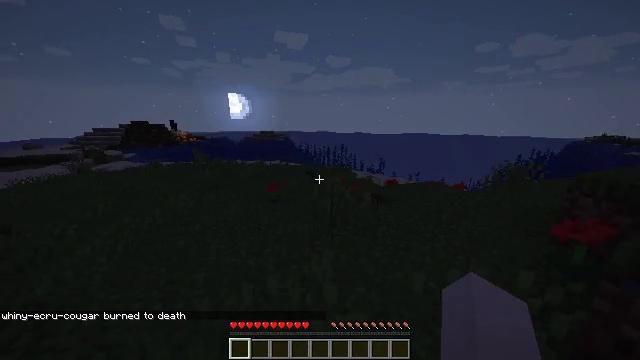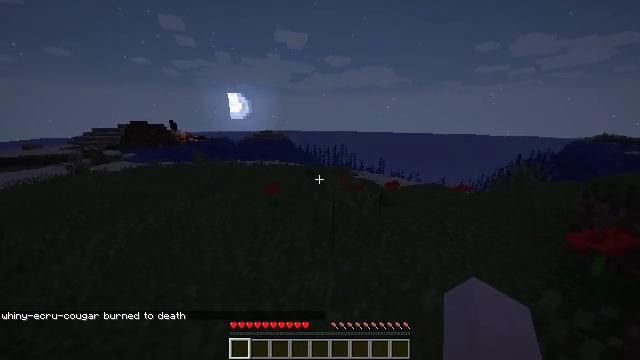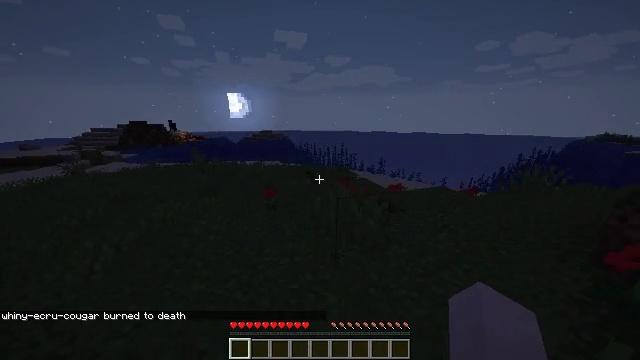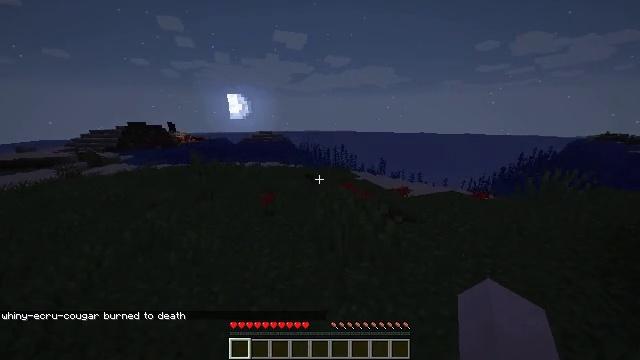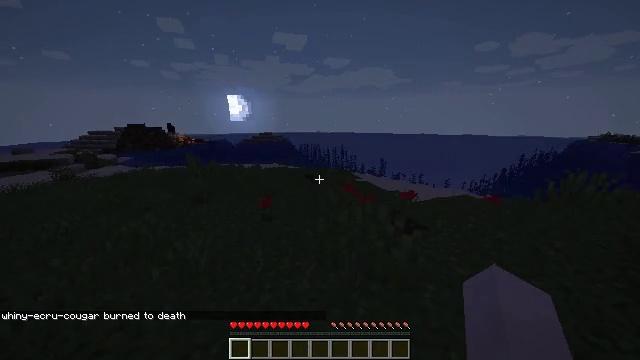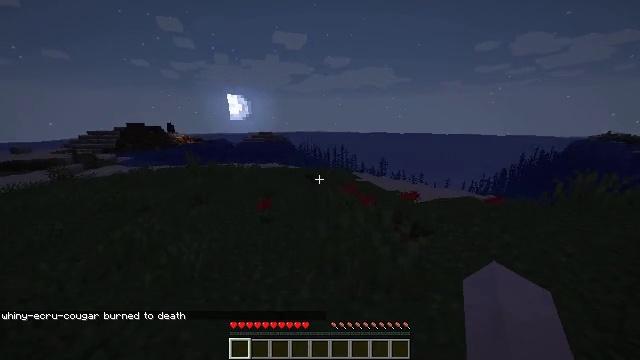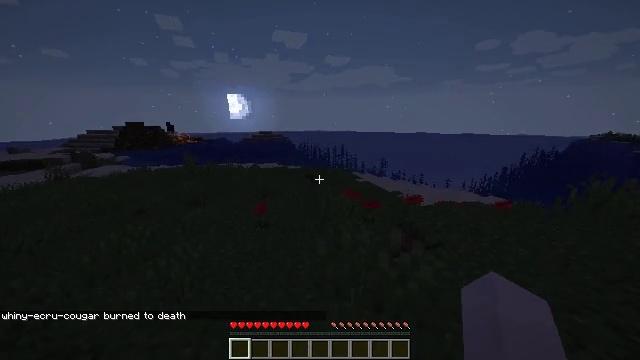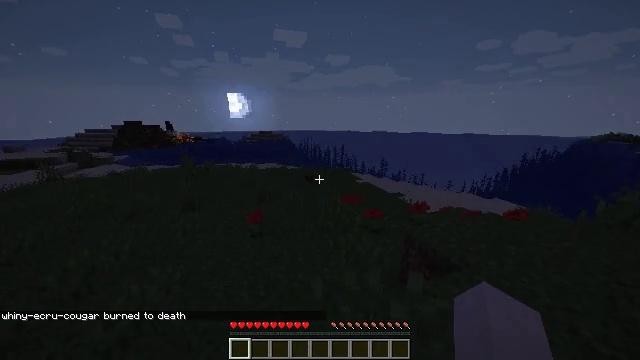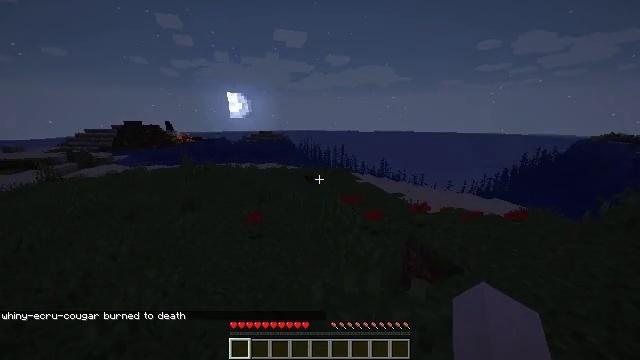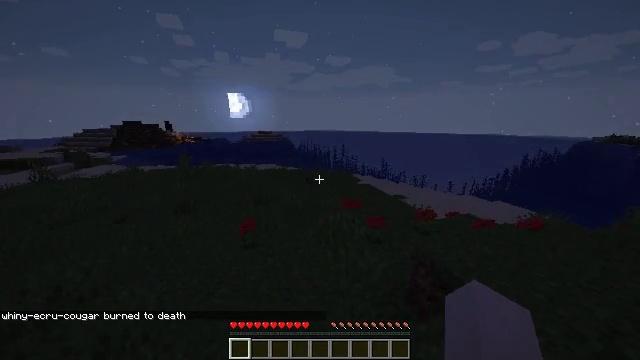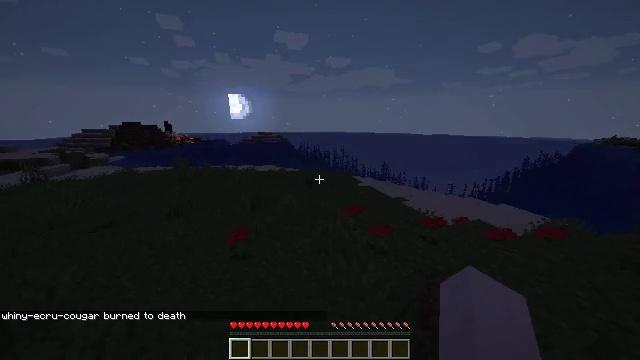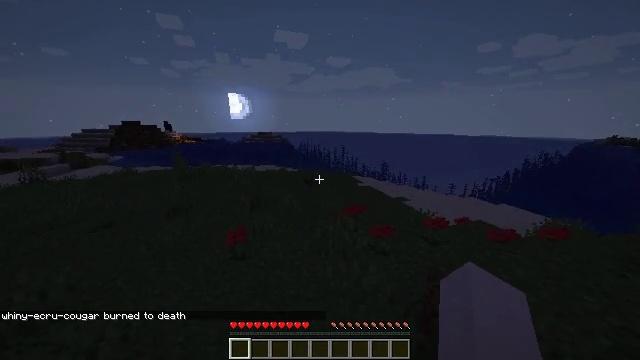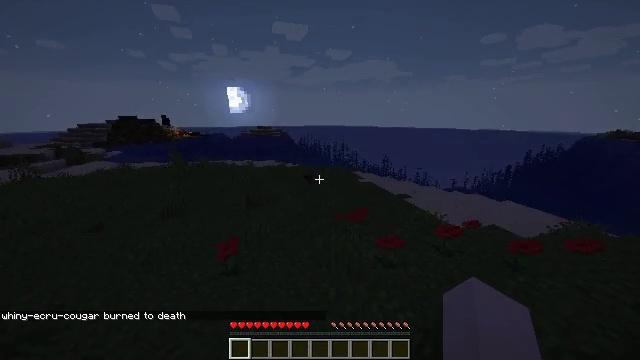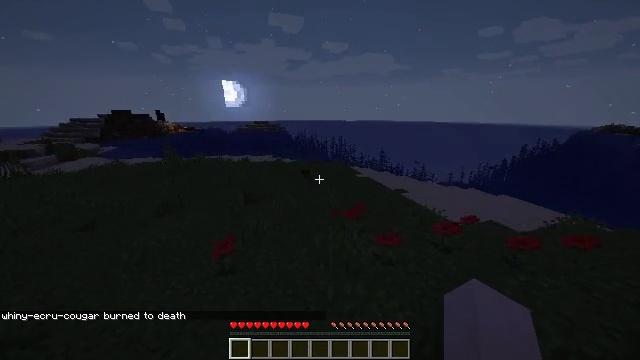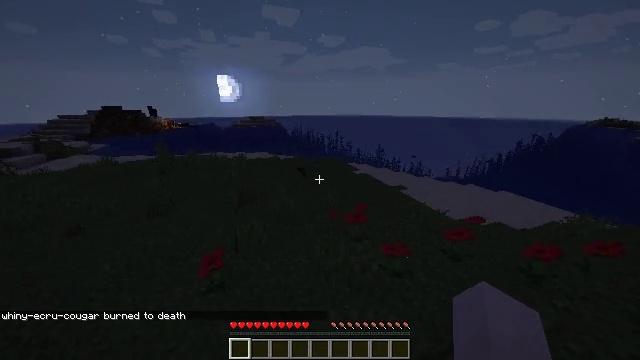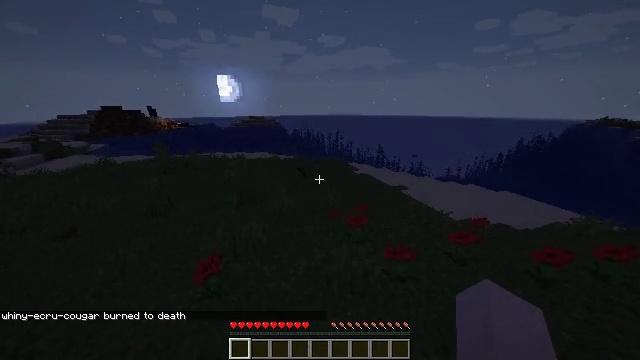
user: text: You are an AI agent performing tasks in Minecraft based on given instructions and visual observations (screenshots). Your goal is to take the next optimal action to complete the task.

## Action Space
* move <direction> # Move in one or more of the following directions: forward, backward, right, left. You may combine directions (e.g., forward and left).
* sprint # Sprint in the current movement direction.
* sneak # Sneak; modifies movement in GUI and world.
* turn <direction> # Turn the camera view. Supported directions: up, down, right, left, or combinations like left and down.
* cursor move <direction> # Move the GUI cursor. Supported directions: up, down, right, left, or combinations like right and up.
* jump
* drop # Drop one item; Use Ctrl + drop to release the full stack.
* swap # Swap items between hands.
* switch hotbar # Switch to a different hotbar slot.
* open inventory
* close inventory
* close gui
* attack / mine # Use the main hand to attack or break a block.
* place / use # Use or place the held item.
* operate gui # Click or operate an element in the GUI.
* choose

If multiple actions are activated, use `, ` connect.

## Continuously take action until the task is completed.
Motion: motion action
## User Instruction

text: Gather the chest from its place.
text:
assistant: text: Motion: move forward, sprint
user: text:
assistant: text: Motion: move forward, sprint
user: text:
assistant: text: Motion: move forward, sprint
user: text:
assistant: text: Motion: move forward, sprint
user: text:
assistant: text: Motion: move forward, sprint
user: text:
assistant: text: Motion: move forward, sprint
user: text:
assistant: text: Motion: move forward, sprint
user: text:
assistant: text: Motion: move forward, sprint
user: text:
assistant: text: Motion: move forward, sprint
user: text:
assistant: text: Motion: move forward, sprint
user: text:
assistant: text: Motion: move forward, sprint
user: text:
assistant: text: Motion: move forward, sprint, turn down
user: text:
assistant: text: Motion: move forward, sprint, turn down
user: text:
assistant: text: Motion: move forward, sprint, turn down
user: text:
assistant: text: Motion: move forward, sprint
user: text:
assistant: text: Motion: move forward, sprint
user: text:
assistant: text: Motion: move forward, sprint
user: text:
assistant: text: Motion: move forward, sprint
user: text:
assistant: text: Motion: move forward, sprint
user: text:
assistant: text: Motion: move forward, sprint
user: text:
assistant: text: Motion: move forward, sprint
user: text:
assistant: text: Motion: move forward, sprint
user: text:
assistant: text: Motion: move forward, sprint
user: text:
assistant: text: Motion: move forward, sprint
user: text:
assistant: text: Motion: move forward, sprint
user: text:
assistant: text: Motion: move forward, sprint
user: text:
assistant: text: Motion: move forward, sprint
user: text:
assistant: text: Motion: move forward, sprint
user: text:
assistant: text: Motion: move forward, sprint
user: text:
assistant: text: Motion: move forward, sprint